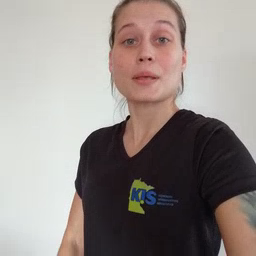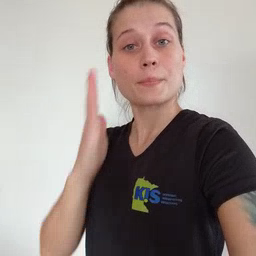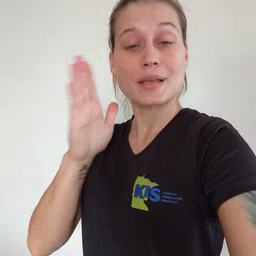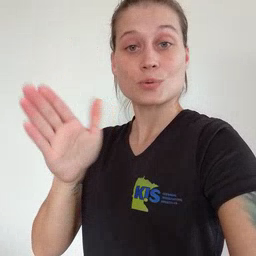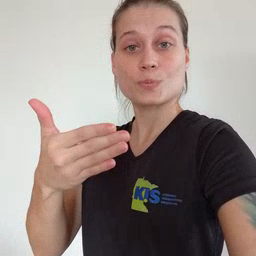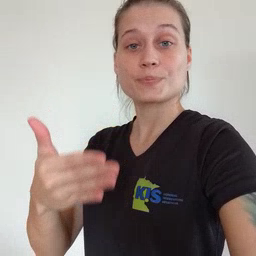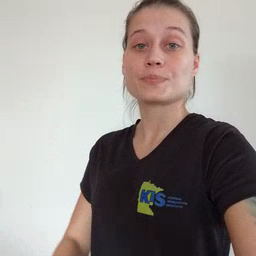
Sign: bedroom